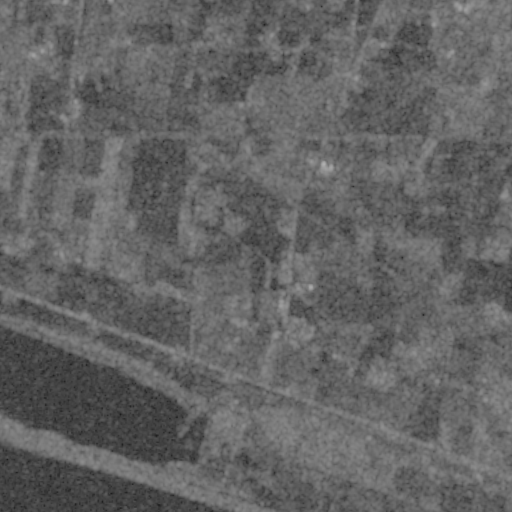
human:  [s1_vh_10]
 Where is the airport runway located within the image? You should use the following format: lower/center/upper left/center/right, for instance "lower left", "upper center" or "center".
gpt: The airport runway is located in the center left of the image.
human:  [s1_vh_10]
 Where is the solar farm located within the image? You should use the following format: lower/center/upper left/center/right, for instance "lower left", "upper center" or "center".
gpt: The solar farm is located in the center of the image.
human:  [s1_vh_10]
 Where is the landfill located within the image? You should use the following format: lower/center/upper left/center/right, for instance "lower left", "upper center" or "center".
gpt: There is no landfill in the image.

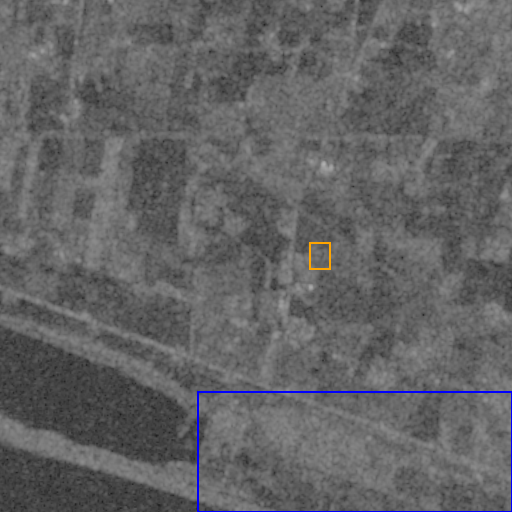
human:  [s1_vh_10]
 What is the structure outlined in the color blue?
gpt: The structure outlined in blue is a crop field.
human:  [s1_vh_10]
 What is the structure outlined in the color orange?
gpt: The structure outlined in orange is a solar farm.
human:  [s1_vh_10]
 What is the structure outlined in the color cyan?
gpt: There is no cyan outline.